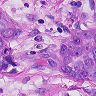
Metastatic tissue present: yes